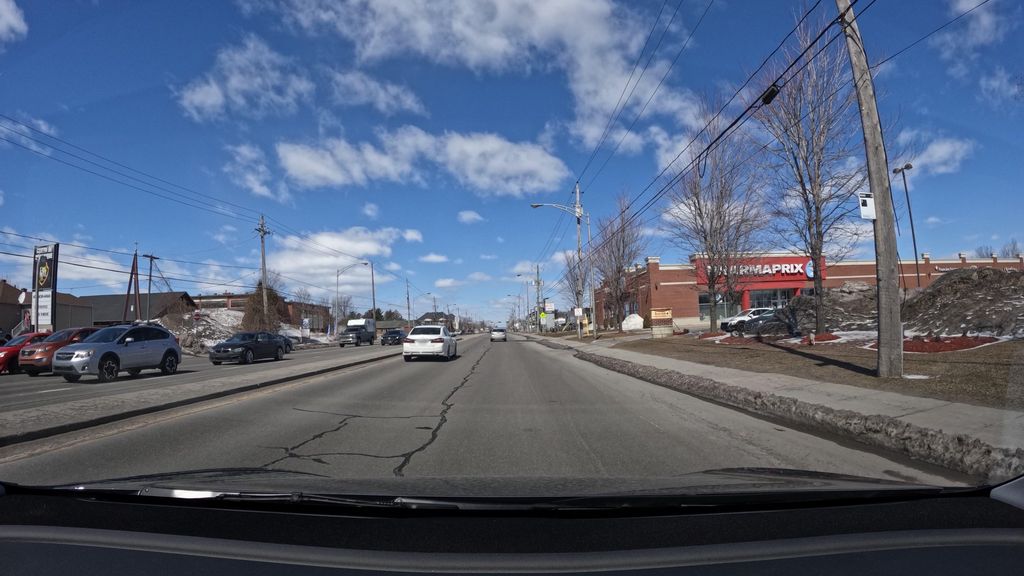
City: montreal